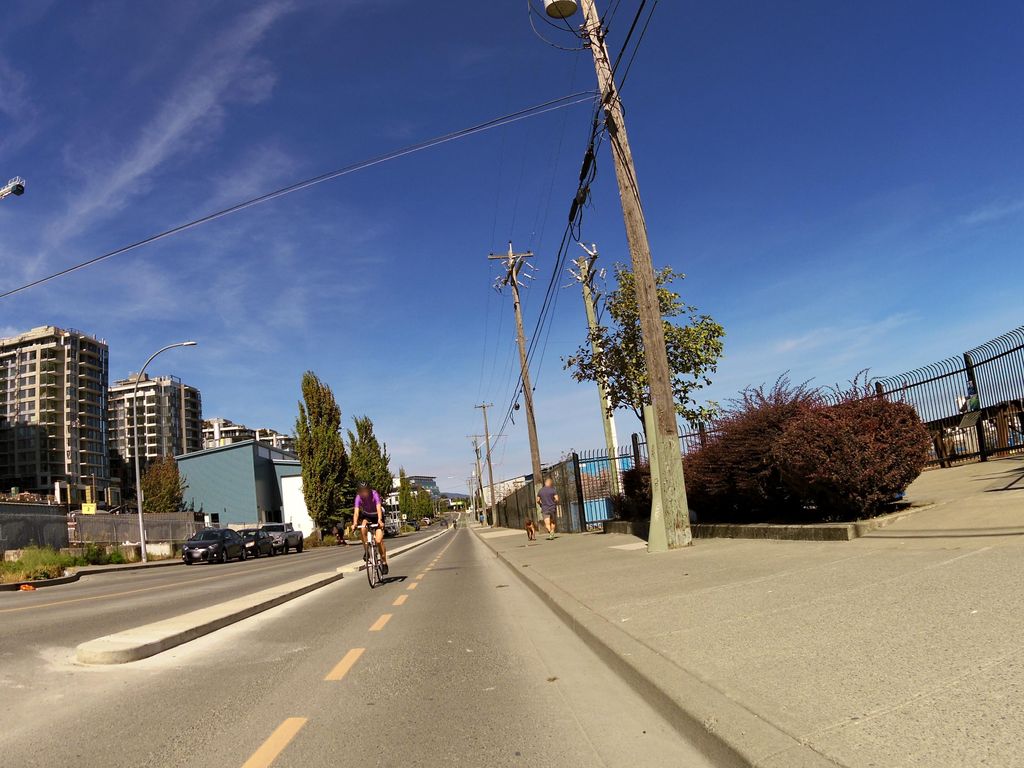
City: victoria